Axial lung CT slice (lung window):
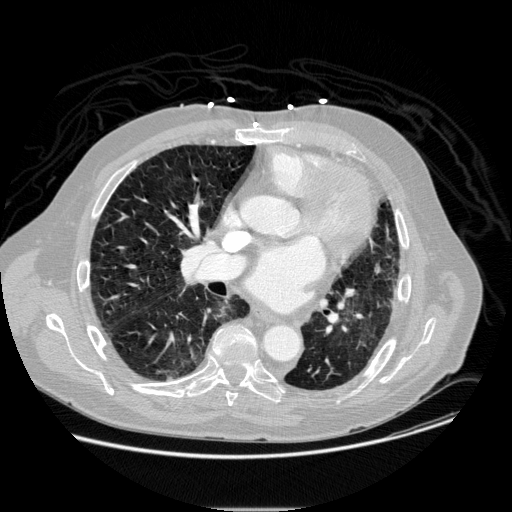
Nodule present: no